Field crop: tomato
Growth stage: 1
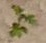
Species: portulaca